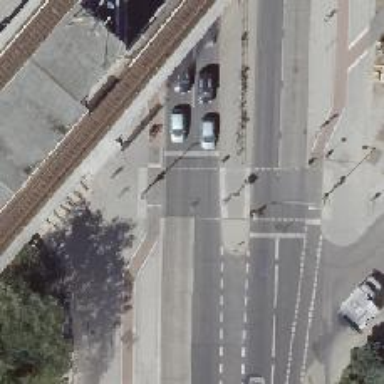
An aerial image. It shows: Traffic signals at road crossing.